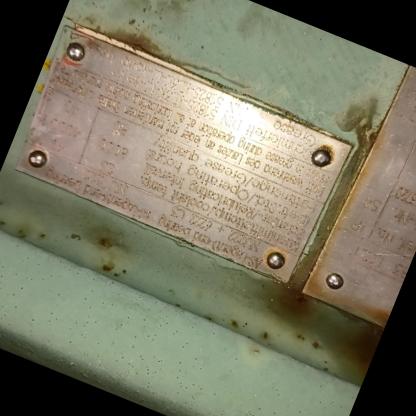
Klasa: tabliczka-znamionowa